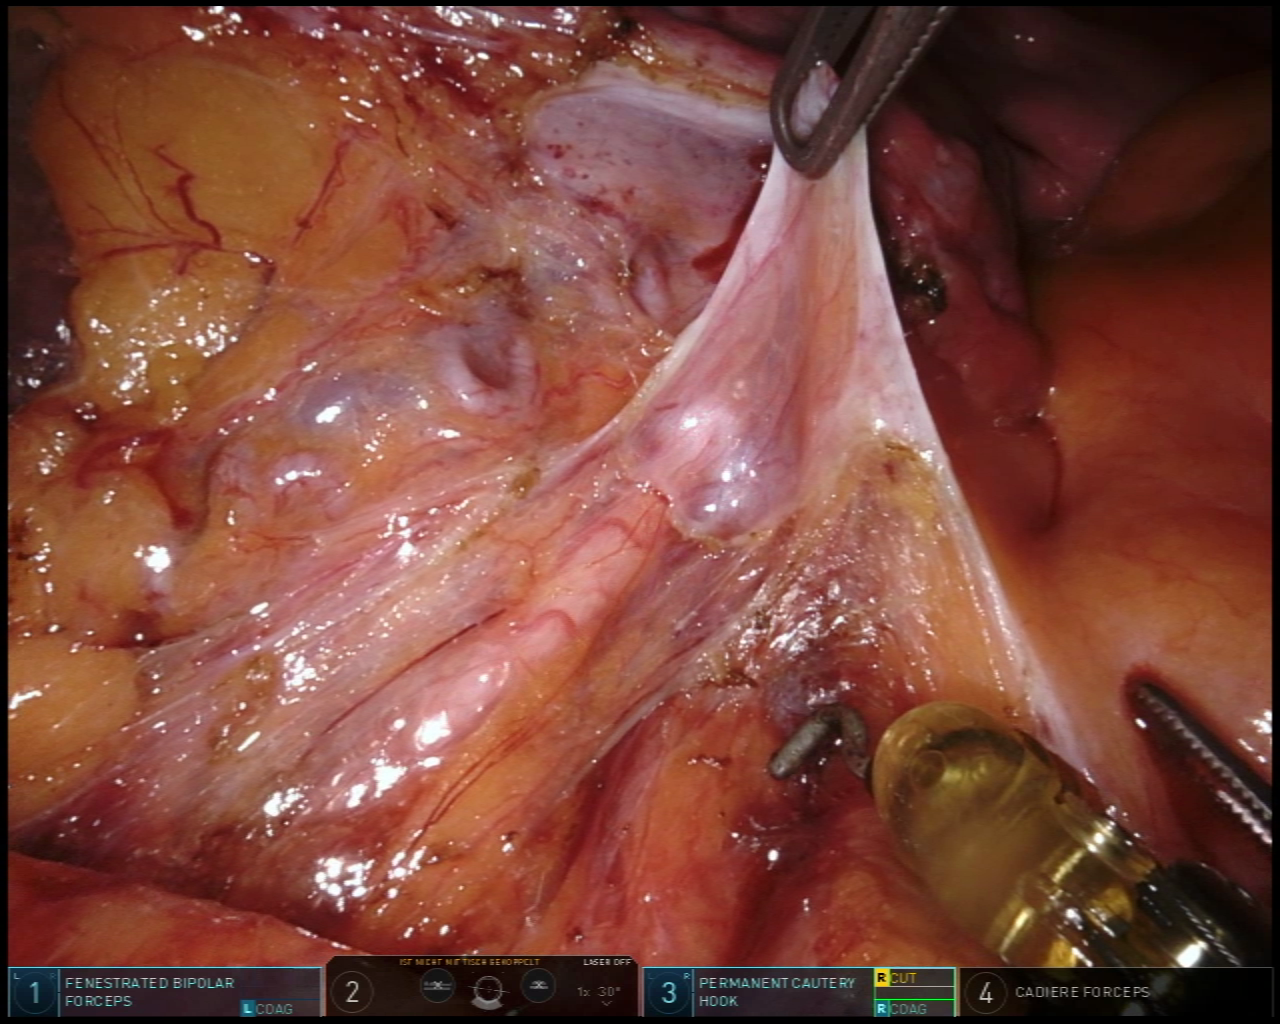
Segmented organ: ureter
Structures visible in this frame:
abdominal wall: no
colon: no
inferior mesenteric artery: no
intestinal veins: no
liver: no
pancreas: no
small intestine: no
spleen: no
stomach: no
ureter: yes
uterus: yes
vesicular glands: no